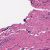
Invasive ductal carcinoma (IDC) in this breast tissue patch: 0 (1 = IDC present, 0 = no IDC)